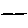
Label: line